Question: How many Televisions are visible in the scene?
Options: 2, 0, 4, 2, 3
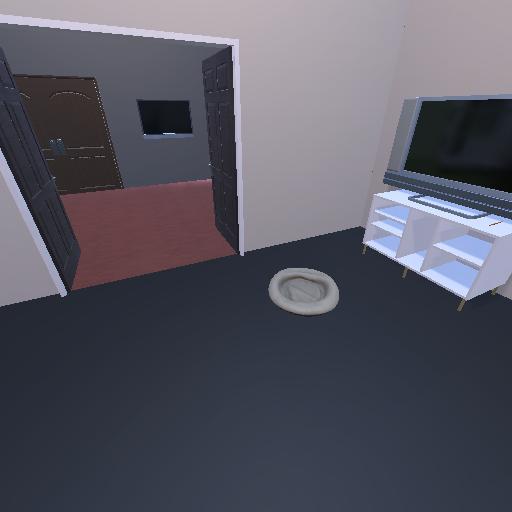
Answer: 2